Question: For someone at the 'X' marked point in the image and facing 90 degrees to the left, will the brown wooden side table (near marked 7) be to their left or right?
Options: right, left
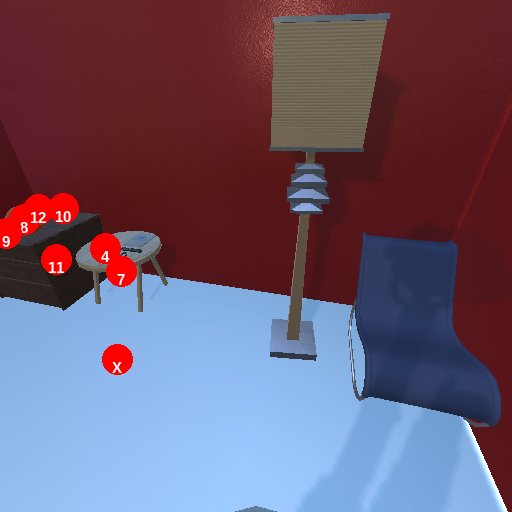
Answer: right